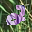
Label: 2